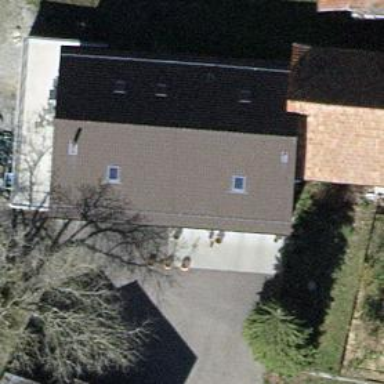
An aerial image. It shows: Gabled building.